The image is the raw time-domain waveform of a rolling-element bearing's vibration signal. Classify the bearing condition as one of: normal, inner_race, outer_race, ball.
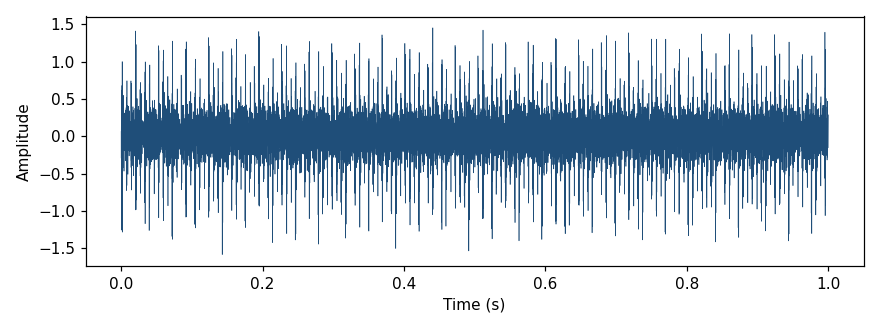
Answer: inner_race